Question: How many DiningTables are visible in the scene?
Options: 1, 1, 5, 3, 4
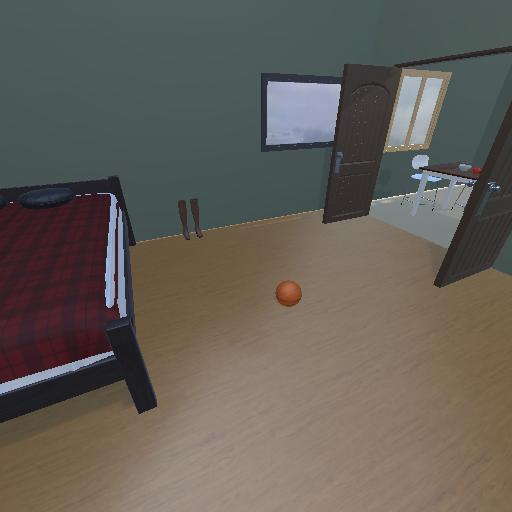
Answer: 1